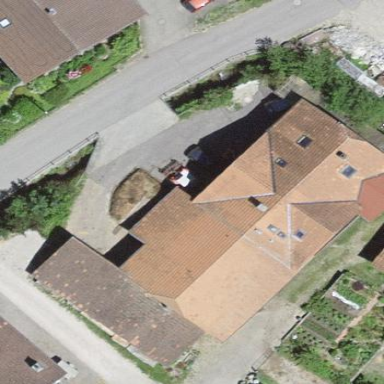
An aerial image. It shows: Farm building.